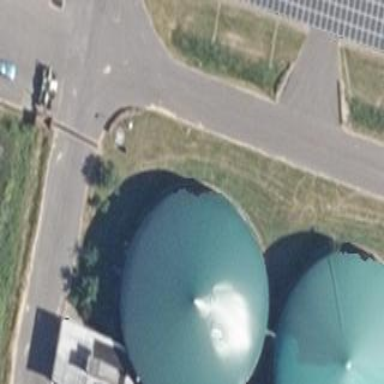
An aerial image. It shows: Storage tank with man-made structure.